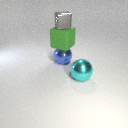
small gray metal cube above large green rubber cube